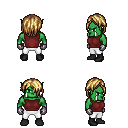
a pixel art fantasy rpg character, male body template, orc, green skin, maroon sleeveless shirt, white pants, blonde bangs hairstyle, metal gloves, black shoes, four views (front, back, left, right), 2x2 character sprite sheet, small pixel art, hard edges, no anti-aliasing